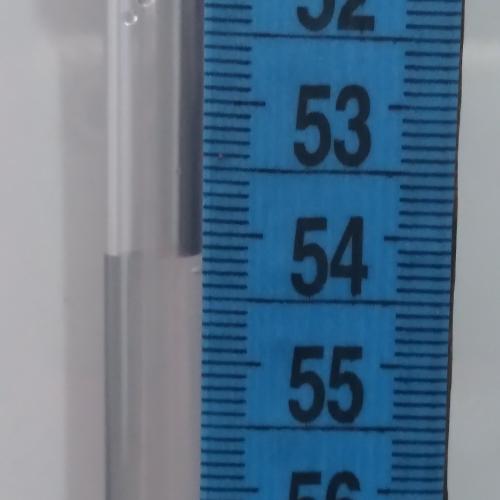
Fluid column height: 54.2 cm